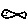
Label: fish